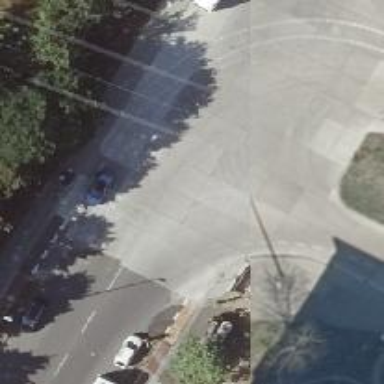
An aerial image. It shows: Uncontrolled crossing on the road.